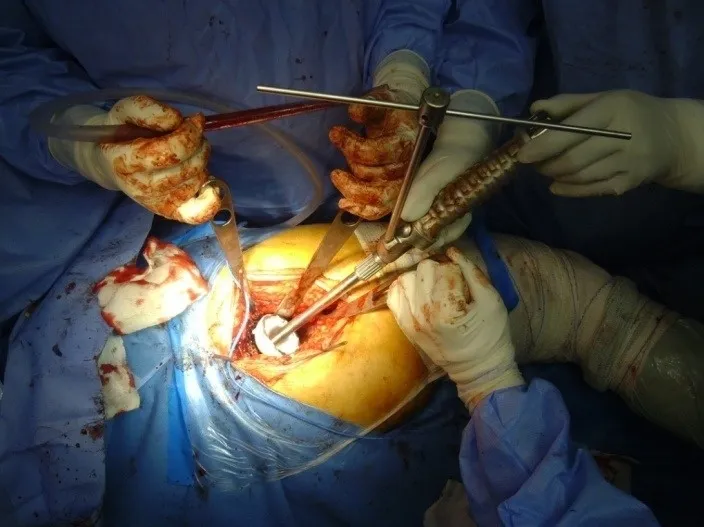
Surgical moment showing the impaction of the acetabular component.
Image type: medical_photograph (other_medical_photograph)